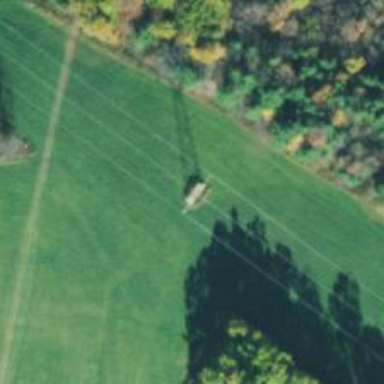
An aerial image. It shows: Lattice structure tower used for power transmission.